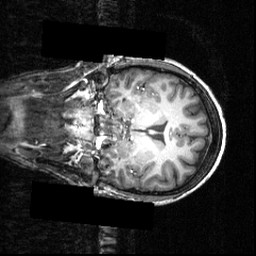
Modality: T1w
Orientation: coronal
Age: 21
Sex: female
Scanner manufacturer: siemens
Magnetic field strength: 3.951 T
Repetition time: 1.5 s
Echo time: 0.00335 s